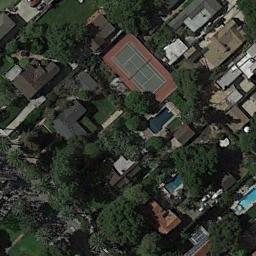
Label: tennis_court